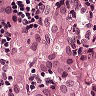
Metastatic tissue present: yes